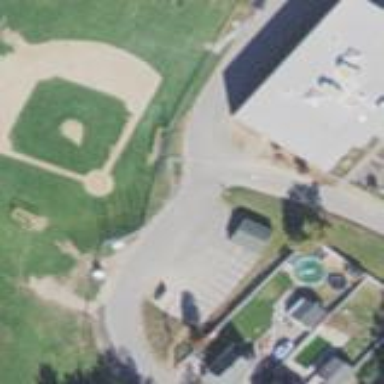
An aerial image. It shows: Baseball pitch for leisure land.